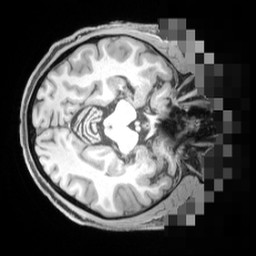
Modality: T1w
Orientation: axial
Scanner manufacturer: siemens
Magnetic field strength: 3 T
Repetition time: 2.55 s